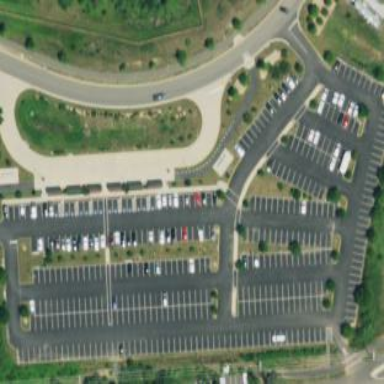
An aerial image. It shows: Parking area with asphalt surface designated for bus park and ride.